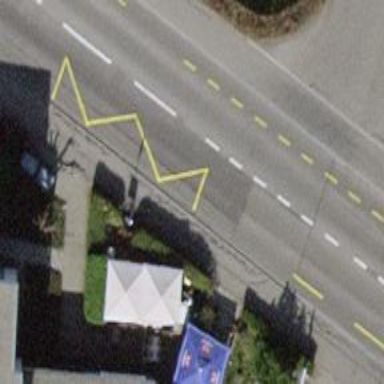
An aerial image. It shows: Bus stop with platform for public transport.